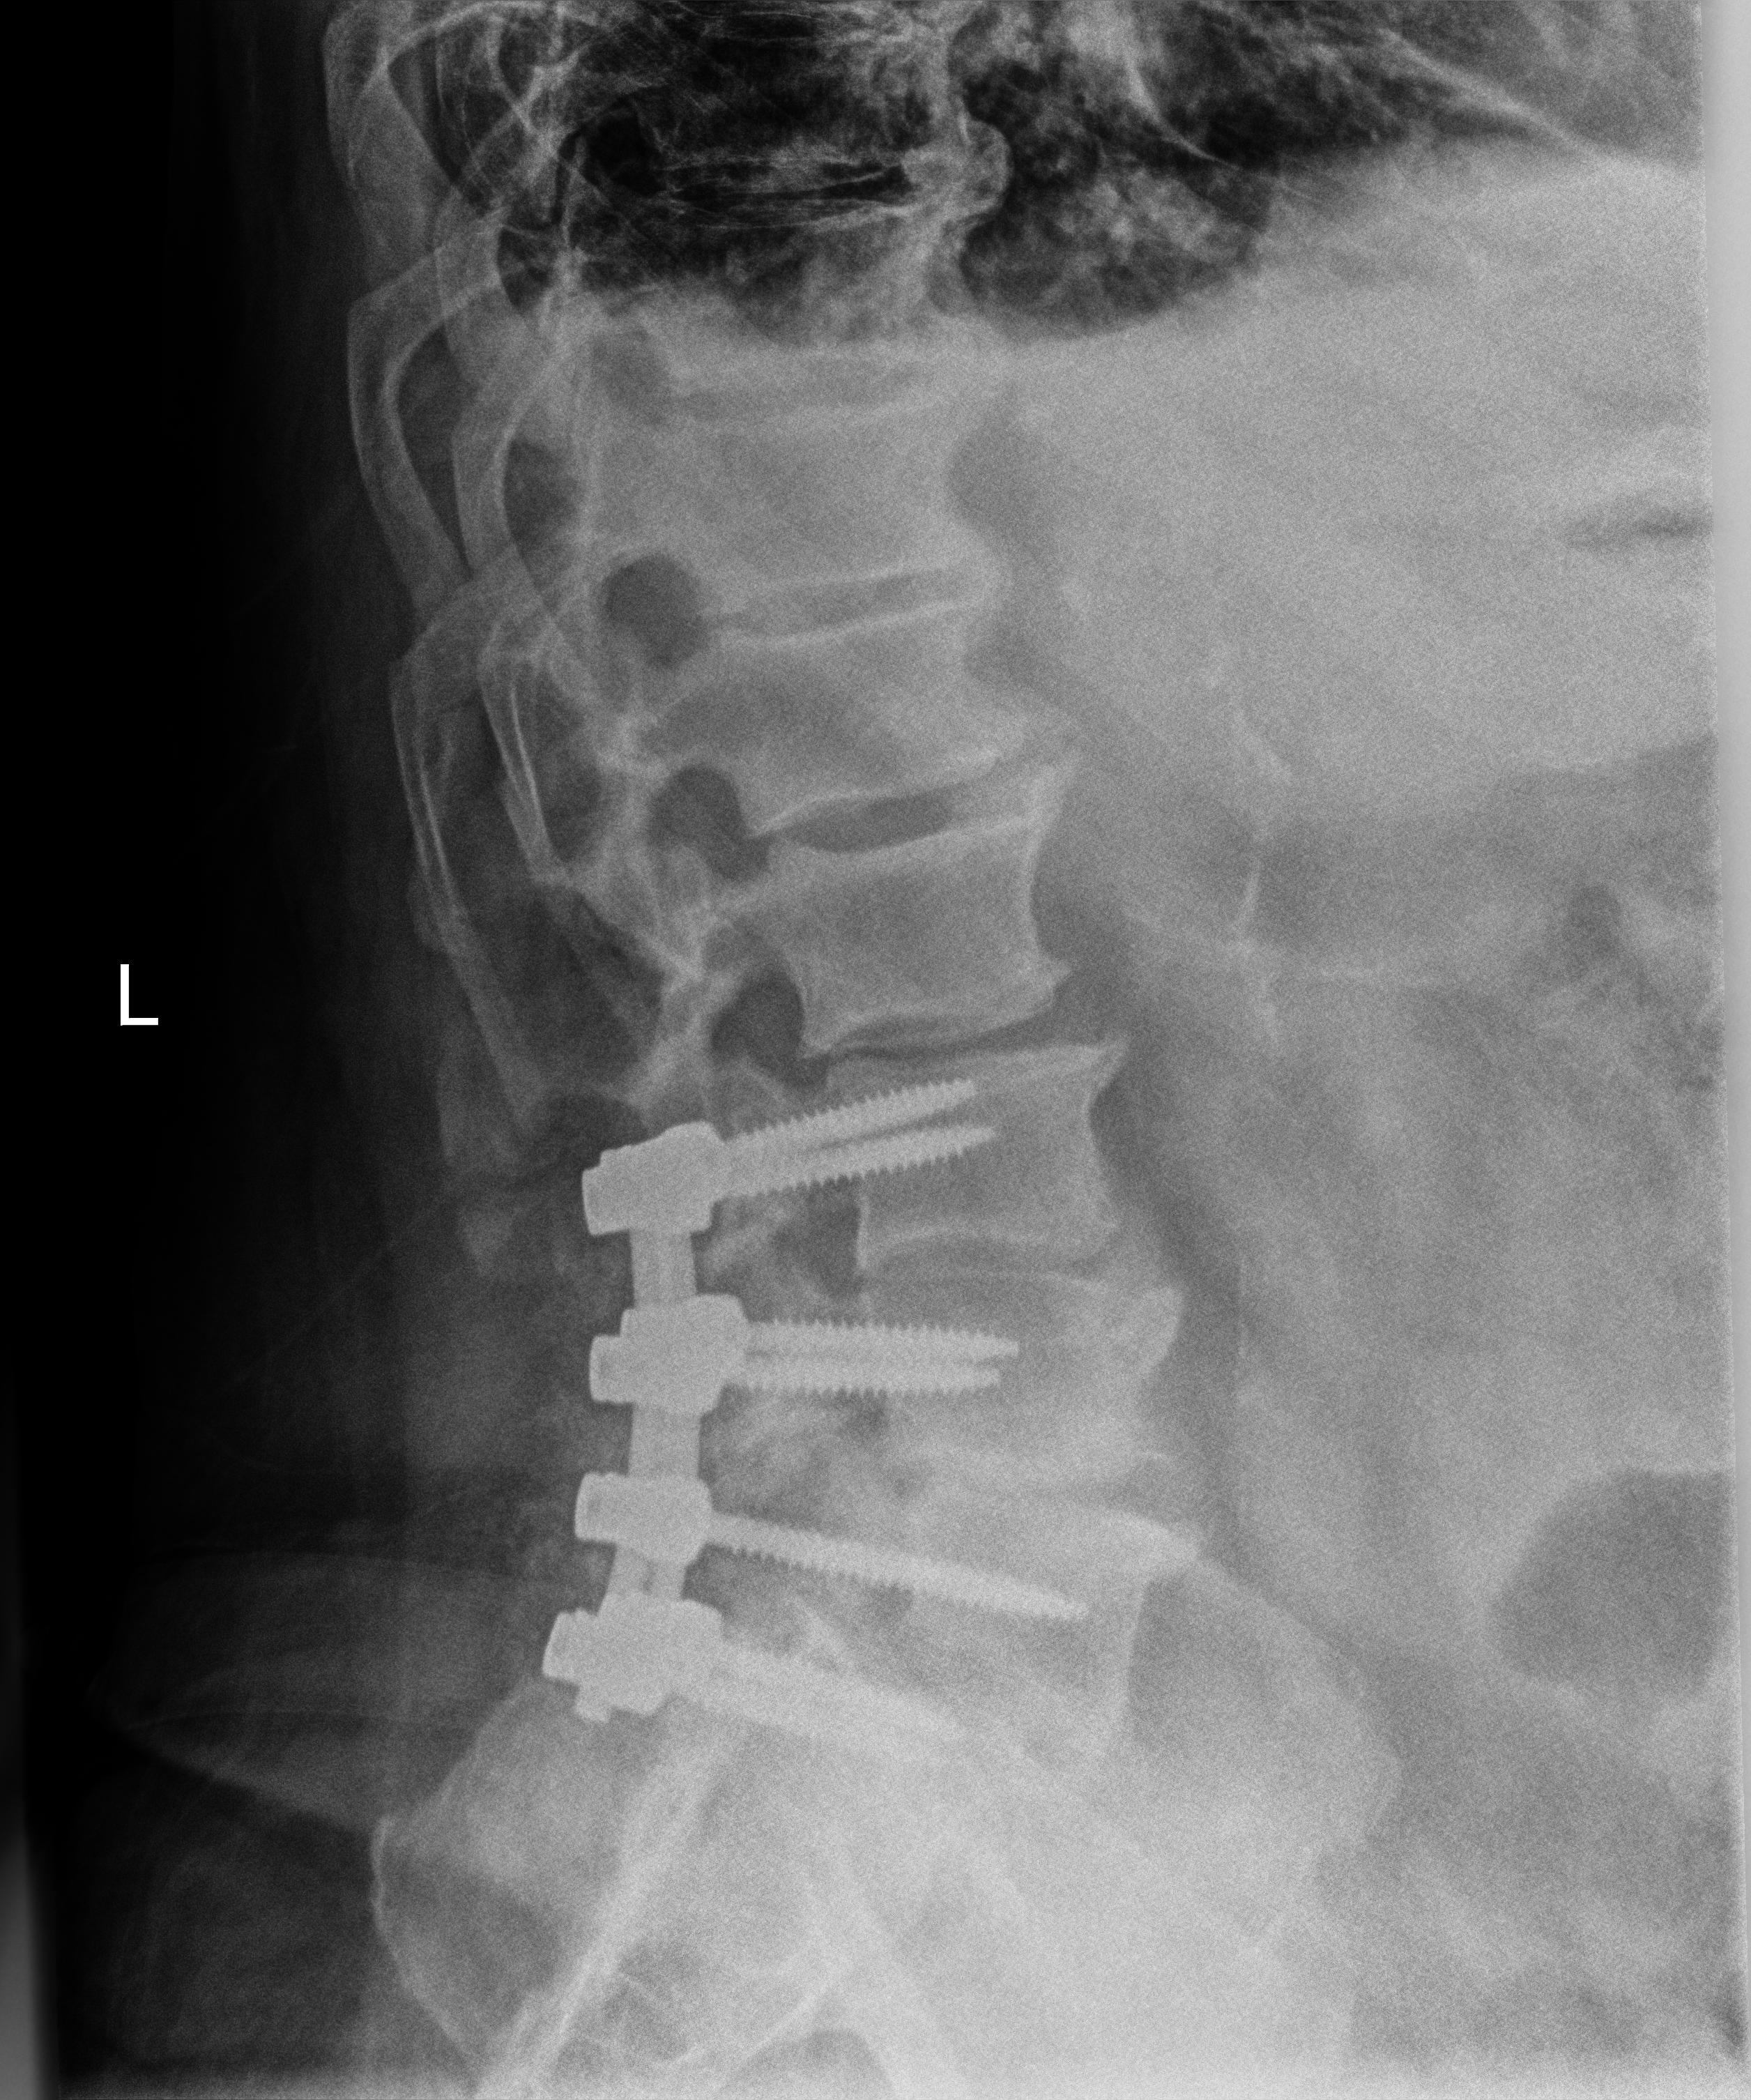
View: LATERAL
Implant manufacturer: Styker everest (K2M)